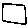
Label: square